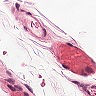
Metastatic tissue present: no